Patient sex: M
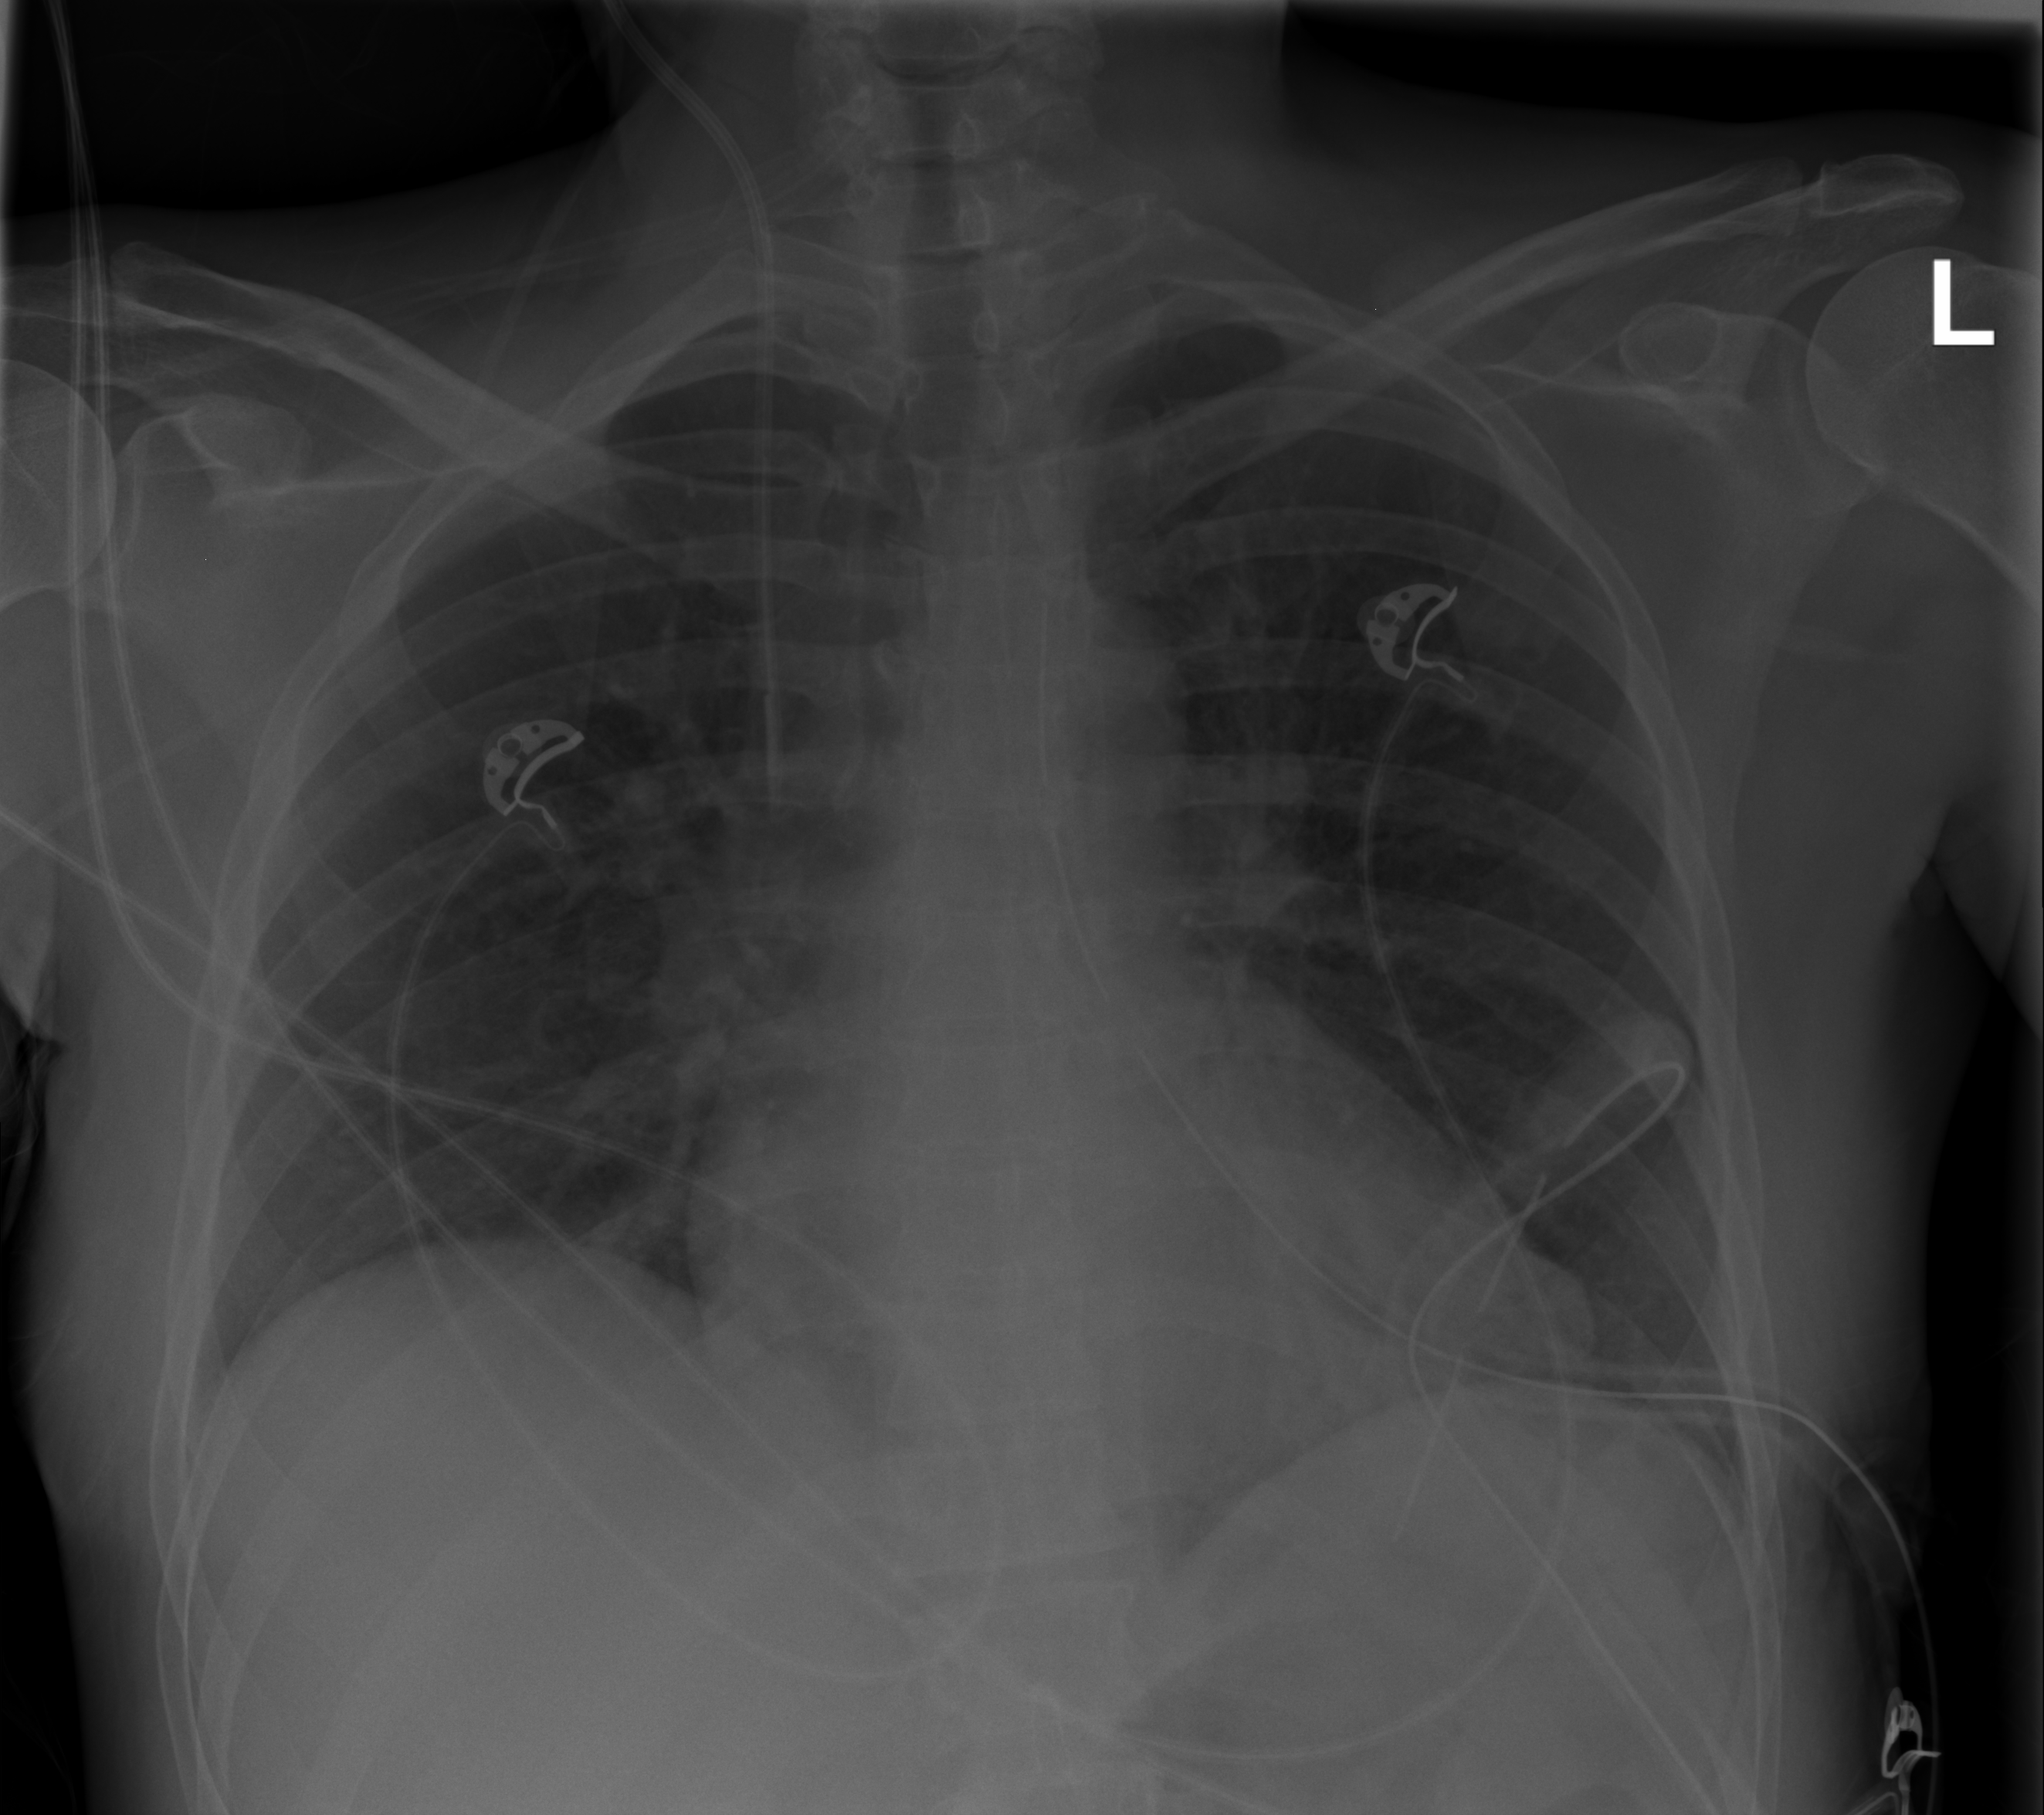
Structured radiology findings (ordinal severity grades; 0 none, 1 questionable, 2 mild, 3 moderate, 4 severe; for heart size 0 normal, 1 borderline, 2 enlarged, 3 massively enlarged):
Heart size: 1
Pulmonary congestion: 0
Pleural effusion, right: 0
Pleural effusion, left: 0
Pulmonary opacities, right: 0
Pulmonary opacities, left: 0
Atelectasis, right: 1
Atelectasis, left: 2